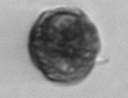
Label: Alexandrium_catenella